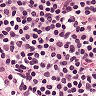
Metastatic tissue present: no